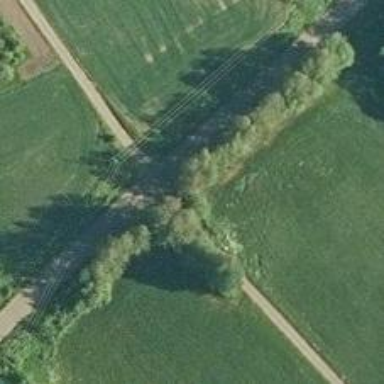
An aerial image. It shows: Row of trees serving as barrier.